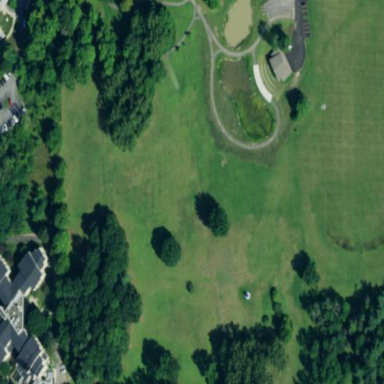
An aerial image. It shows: Park.